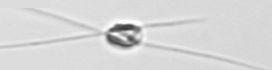
Label: Chaetoceros_danicus